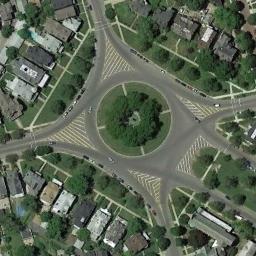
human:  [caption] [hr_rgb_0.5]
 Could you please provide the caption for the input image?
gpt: There are several moving vehicles on the road at the roundabout, Many buildings and some trees and a few lawns around the roundabout .

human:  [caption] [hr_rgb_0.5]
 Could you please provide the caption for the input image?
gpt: There are many trees and buildings around the roundabout .

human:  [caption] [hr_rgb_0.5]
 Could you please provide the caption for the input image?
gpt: The roundabout with some exits and entrances is in the residential area and some trees are in the middle of the roundabout .

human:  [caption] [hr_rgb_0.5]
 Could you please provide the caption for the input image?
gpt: The roundabout is on the grass next to trees and buildings .

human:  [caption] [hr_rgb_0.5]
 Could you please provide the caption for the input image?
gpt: There are many green bushes and buildings around the roundabout .